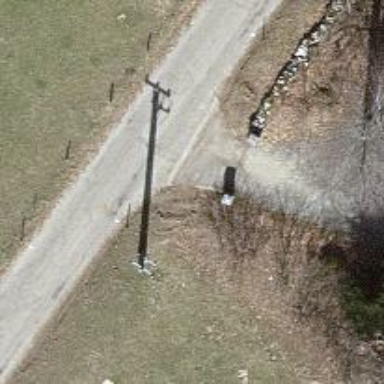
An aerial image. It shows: Transition type power pole.